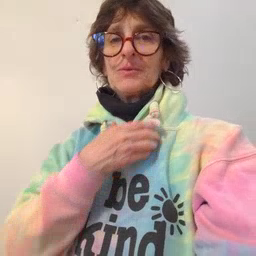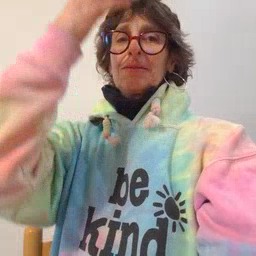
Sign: giraffe